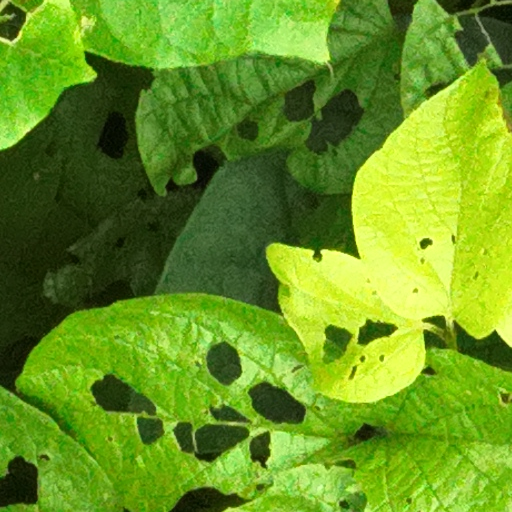
Species: Croton billbergianus
GBIF accepted scientific name: Croton billbergianus
Crown area (m\u00b2): 63.51